Aerial crown-view tile of a tropical tree (Barro Colorado Island, Panama), acquired 20250317:
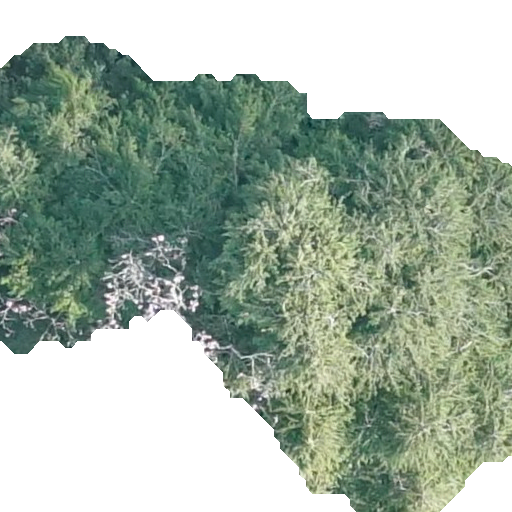
Species: Quararibea pterocalyx
GBIF accepted scientific name: Quararibea pterocalyx
Crown area: 291.934 m²